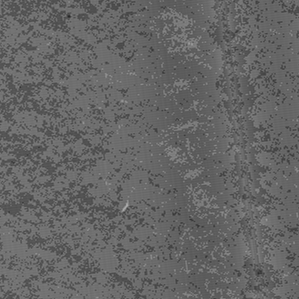
Label: frost